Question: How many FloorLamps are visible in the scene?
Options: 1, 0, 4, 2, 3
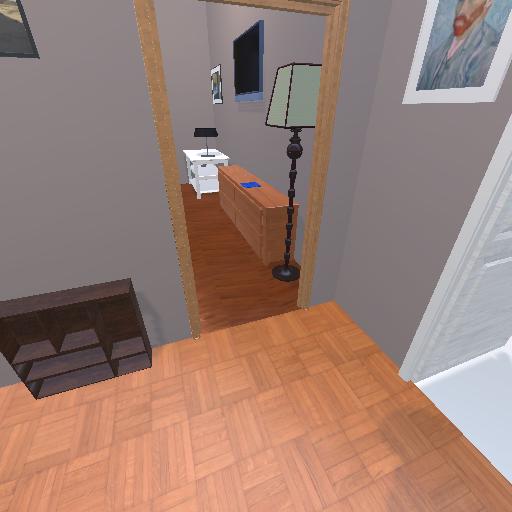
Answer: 1